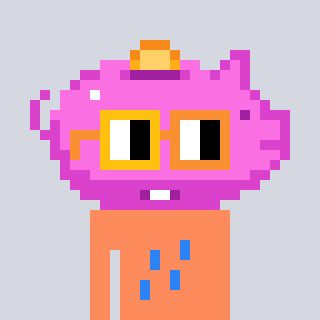
a pixel art character with square yellow and orange glasses, a piggybank-shaped head and a peachy-colored body on a cool background